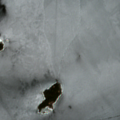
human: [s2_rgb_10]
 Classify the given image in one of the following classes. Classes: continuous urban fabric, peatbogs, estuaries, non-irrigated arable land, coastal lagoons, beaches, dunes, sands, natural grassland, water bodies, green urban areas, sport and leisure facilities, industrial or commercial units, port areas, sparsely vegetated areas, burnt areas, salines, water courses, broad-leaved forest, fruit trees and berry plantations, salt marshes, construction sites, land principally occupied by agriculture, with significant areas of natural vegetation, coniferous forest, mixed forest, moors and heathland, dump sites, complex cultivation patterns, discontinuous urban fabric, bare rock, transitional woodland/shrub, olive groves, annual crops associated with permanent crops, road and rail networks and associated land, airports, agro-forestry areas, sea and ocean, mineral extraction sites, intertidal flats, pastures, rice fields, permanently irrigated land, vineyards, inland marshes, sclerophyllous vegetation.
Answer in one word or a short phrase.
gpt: sea and ocean